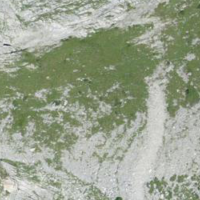
EUNIS habitat code: 31
Species observed at this site:
Campanula thyrsoides